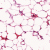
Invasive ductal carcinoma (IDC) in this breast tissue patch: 0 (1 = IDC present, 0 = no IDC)